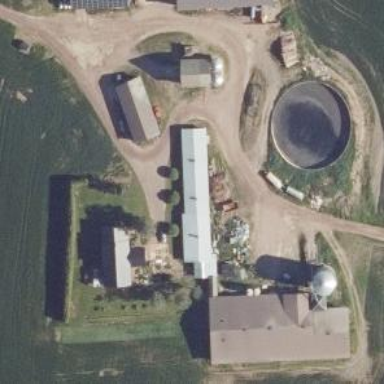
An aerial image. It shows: Farmyard area.